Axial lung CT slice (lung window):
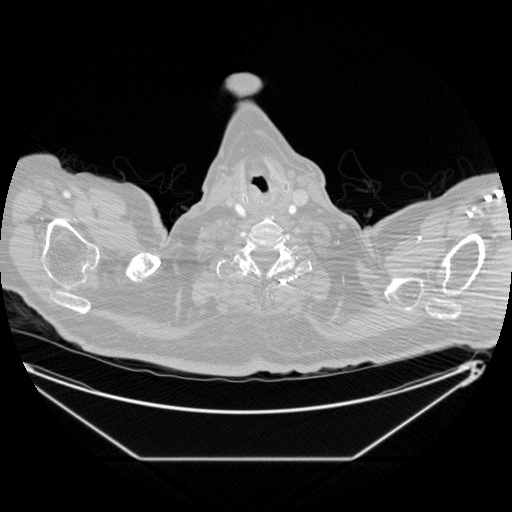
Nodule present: no